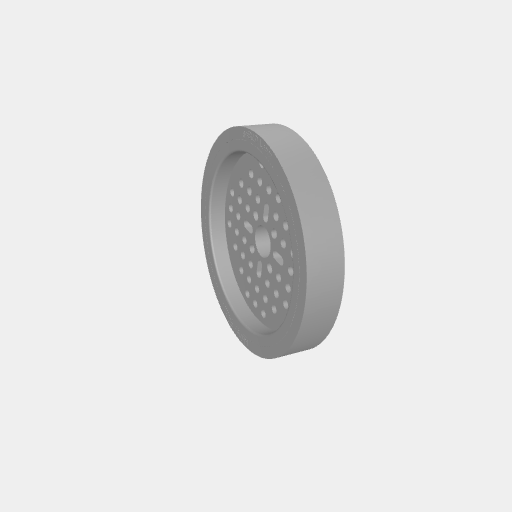
Part: RhinoWheel96ODThin